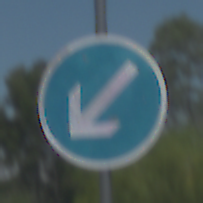
Verkehrszeichen: VorgeschriebeneVorbeifahrtLinks
Umgebung: Outdoor, Nature
Tageszeit: Midday
Wetter: Clear
Licht: Natural
Jahreszeit: NotSpecified
Kontrast: HighContrast